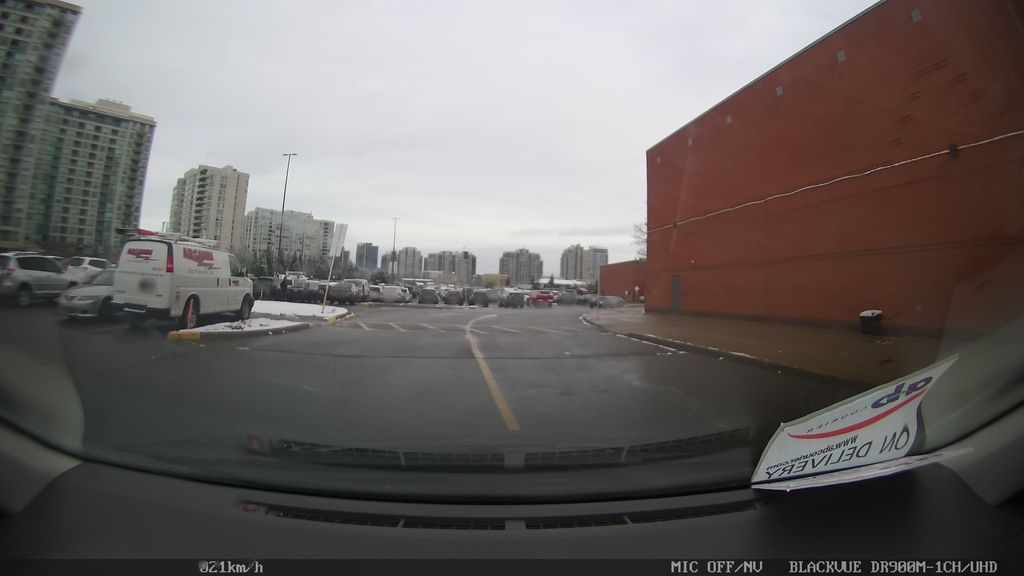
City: toronto